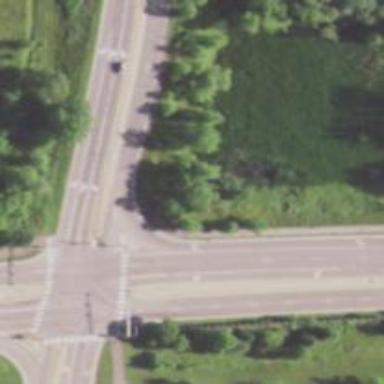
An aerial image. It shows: Marked crossing on cycleway.